Question: I'm working on a real-time visualization of incoming data stored in a json file. I use D3 for the visualization. This is the chart I use: <URL>

This is all the code page:
'''
<body onload="visualize()">
<h2>
<input type="button" value="Get new data"
onclick='ajaxSyncRequest("get-current-time")' /> <br /> <br />
Message from server :: <span id="message"></span>
</h2>
<script type="text/javascript">
function ajaxSyncRequest(reqURL) {
//Creating a new XMLHttpRequest object
var xmlhttp;
if (window.XMLHttpRequest) {
xmlhttp = new XMLHttpRequest(); //for IE7+, Firefox, Chrome, Opera, Safari
} else {
xmlhttp = new ActiveXObject("Microsoft.XMLHTTP"); //for IE6, IE5
}
//Create a asynchronous GET request
xmlhttp.open("GET", reqURL, false);
xmlhttp.send(null);
//Execution blocked till server send the response
if (xmlhttp.readyState == 4) {
if (xmlhttp.status == 200) {
document.getElementById("message").innerHTML = xmlhttp.responseText;
//alert(xmlhttp.responseText);
update();
} else {
alert('Something is wrong !!');
}
}
}
</script>
<script type="text/javascript" src="d3/d3.js"></script>
<script type="text/javascript" src="d3/d3.layout.js"></script>
<script type="text/javascript">
function visualize() {
var w = 1280, h = 800, r = 720, x = d3.scale.linear().range(
[ 0, r ]), y = d3.scale.linear().range([ 0, r ]), node, root;
var pack = d3.layout.pack().size([ r, r ]).value(function(d) {
return d.size;
})
var vis = d3.select("body").insert("svg:svg", "h2")
.attr("width", w).attr("height", h).append("svg:g").attr(
"transform",
"translate(" + (w - r) / 2 + "," + (h - r) / 2
+ ")");
d3.json("flare.json", function(data) {
node = root = data;
var nodes = pack.nodes(root);
vis.selectAll("circle").data(nodes).enter()
.append("svg:circle").attr("class", function(d) {
return d.children ? "parent" : "child";
}).attr("cx", function(d) {
return d.x;
}).attr("cy", function(d) {
return d.y;
}).attr("r", function(d) {
return d.r;
}).on("click", function(d) {
return zoom(node == d ? root : d);
});
vis.selectAll("text").data(nodes).enter().append("svg:text")
.attr("class", function(d) {
return d.children ? "parent" : "child";
}).attr("x", function(d) {
return d.x;
}).attr("y", function(d) {
return d.y;
}).attr("dy", ".35em").attr("text-anchor", "middle")
.style("opacity", function(d) {
return d.r > 20 ? 1 : 0;
}).text(function(d) {
return d.name;
});
d3.select(window).on("click", function() {
zoom(root);
});
});
function zoom(d, i) {
var k = r / d.r / 2;
x.domain([ d.x - d.r, d.x + d.r ]);
y.domain([ d.y - d.r, d.y + d.r ]);
var t = vis.transition().duration(d3.event.altKey ? 7500 : 750);
t.selectAll("circle").attr("cx", function(d) {
return x(d.x);
}).attr("cy", function(d) {
return y(d.y);
}).attr("r", function(d) {
return k * d.r;
});
t.selectAll("text").attr("x", function(d) {
return x(d.x);
}).attr("y", function(d) {
return y(d.y);
}).style("opacity", function(d) {
return k * d.r > 20 ? 1 : 0;
});
node = d;
d3.event.stopPropagation();
}
}
</script>
<script type="text/javascript">
function update() {
var w = 1280, h = 800, r = 720, x = d3.scale.linear().range(
[ 0, r ]), y = d3.scale.linear().range([ 0, r ]), node, root;
var pack = d3.layout.pack().size([ r, r ]).value(function(d) {
return d.size;
})
var vis = d3.select("svg").attr("width", w).attr("height", h)
.append("svg:g").attr(
"transform",
"translate(" + (w - r) / 2 + "," + (h - r) / 2
+ ")");
d3.json("flare.json", function(data) {
node = root = data;
var nodes = pack.nodes(root);
// DATA JOIN
// Join new data with old elements, if any.
var newG = vis.selectAll("circle").data(nodes);
// UPDATE
// Update old elements as needed.
newG.attr("class", "update").transition();
// ENTER
// Create new elements as needed.
newG.enter().append("svg:circle").attr("class", function(d) {
return d.children ? "parent" : "child";
}).attr("cx", function(d) {
return d.x;
}).attr("cy", function(d) {
return d.y;
}).attr("r", function(d) {
return d.r;
}).on("click", function(d) {
return zoom(node == d ? root : d);
});
newG.enter().append("svg:text")
.attr("class", function(d) {
return d.children ? "parent" : "child";
}).attr("x", function(d) {
return d.x;
}).attr("y", function(d) {
return d.y;
}).attr("dy", ".35em").attr("text-anchor", "middle")
.style("opacity", function(d) {
return d.r > 20 ? 1 : 0;
}).text(function(d) {
return d.name;
});
// EXIT
// Remove old elements as needed.
newG.exit().attr("class", "exit").transition().remove();
d3.select(window).on("click", function() {
zoom(root);
});
});
function zoom(d, i) {
var k = r / d.r / 2;
x.domain([ d.x - d.r, d.x + d.r ]);
y.domain([ d.y - d.r, d.y + d.r ]);
var t = vis.transition().duration(d3.event.altKey ? 7500 : 750);
t.selectAll("circle").attr("cx", function(d) {
return x(d.x);
}).attr("cy", function(d) {
return y(d.y);
}).attr("r", function(d) {
return k * d.r;
});
t.selectAll("text").attr("x", function(d) {
return x(d.x);
}).attr("y", function(d) {
return y(d.y);
}).style("opacity", function(d) {
return k * d.r > 20 ? 1 : 0;
});
node = d;
d3.event.stopPropagation();
}
}
</script>
'''
I wanted to dynamically update the chart from the new file that I get from the server. But with this function it draw a new chart on the old. I have tried different solution to update the chart but none of them worked.
How I have to modify the code to get the dynamically update?
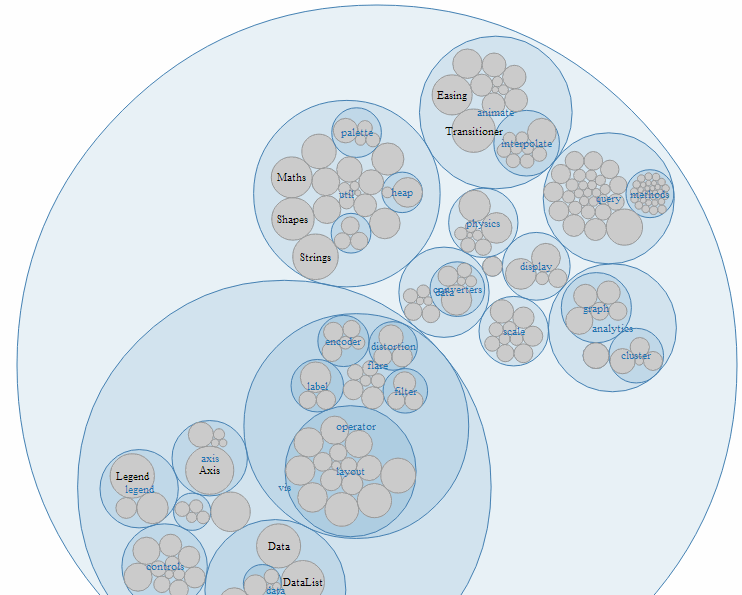
Answer: The following changes are necessary to make this work. First, you need to select the existing SVG element (and its descendant 'g') as 'vis' in the 'update' function:
'''
var vis = d3.select("svg > g");
'''
Then, you need to compute and handle enter, update and exit selections for circles and text separately:
'''
var newG = vis.selectAll("circle").data(nodes);
newG.enter().append("svg:circle");
newG.exit().remove();
newG.attr("class", function(d) {
return d.children ? "parent" : "child";
}).attr("cx", function(d) {
return d.x;
}).attr("cy", function(d) {
return d.y;
}).attr("r", function(d) {
return d.r;
}).on("click", function(d) {
return zoom(node == d ? root : d);
});
var texts = vis.selectAll("text").data(nodes);
texts.enter().append("svg:text");
texts.exit().remove();
texts.append("svg:text")
.attr("class", function(d) {
return d.children ? "parent" : "child";
}).attr("x", function(d) {
return d.x;
}).attr("y", function(d) {
return d.y;
}).attr("dy", ".35em")
.attr("text-anchor", "middle")
.style("opacity", function(d) {
return d.r > 20 ? 1 : 0;
}).text(function(d) {
return d.name;
});
'''
You could also merge your functions as they both do almost the same thing and there's a lot of redundant code. But the above should be sufficient to make it work.